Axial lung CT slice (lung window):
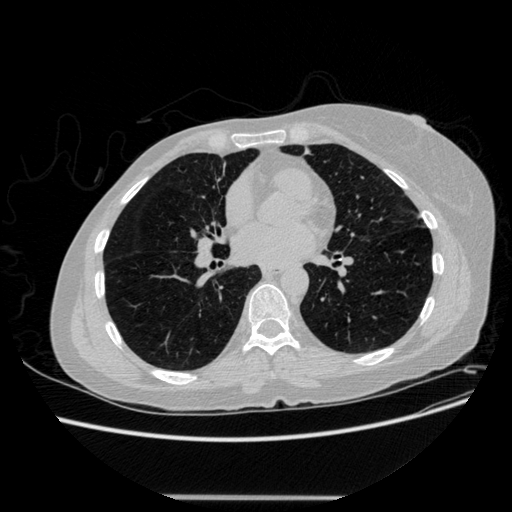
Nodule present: no